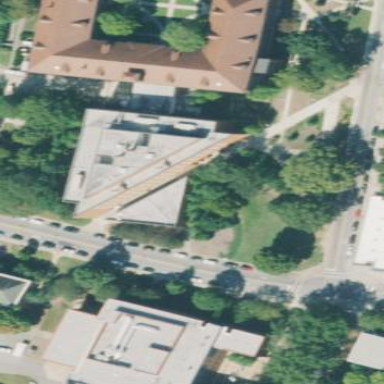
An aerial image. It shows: View of university building.